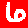
Digit: 6